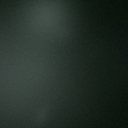
Screen state: off